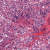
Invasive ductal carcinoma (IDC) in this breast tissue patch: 0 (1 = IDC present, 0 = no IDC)